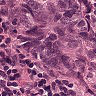
Metastatic tissue present: yes